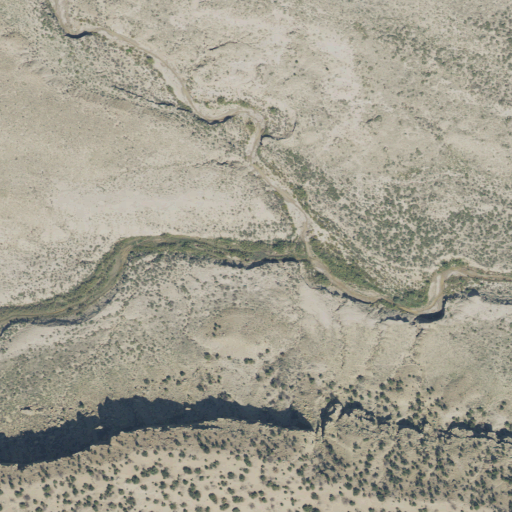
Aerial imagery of valley in Utah named Trough Hollow containing shrub and evergreen forest